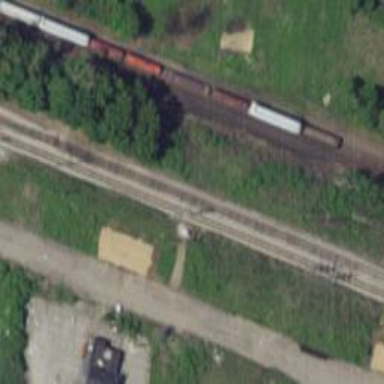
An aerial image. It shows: Siding service facility.